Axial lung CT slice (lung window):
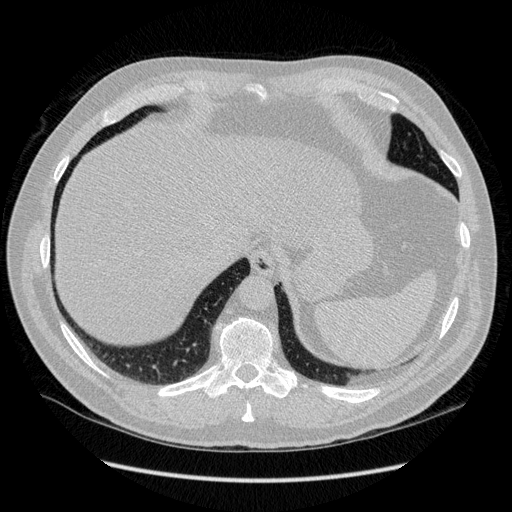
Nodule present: no